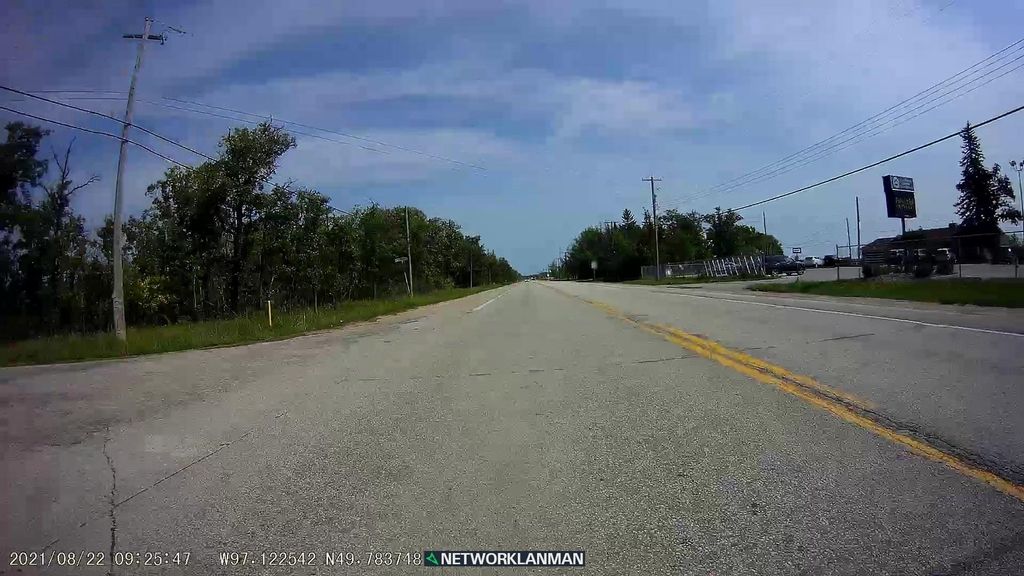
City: winnipeg